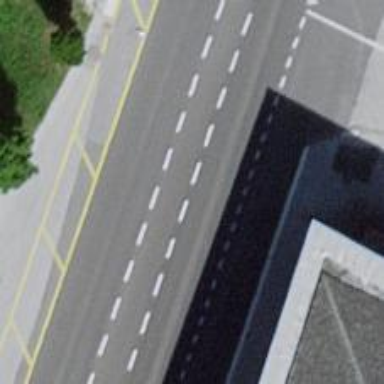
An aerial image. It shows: Paved tertiary road with sidewalks on both sides.